Question: Can Amazon's EC2 instances make multiple, simultaneous network requests?
I'm pinging a few different api's with the same query. I'm wondering if I break my api request loop into subprocesses (using python's subprocess) if I'm just creating a network que or am I actually splitting my bandwidth for each call?

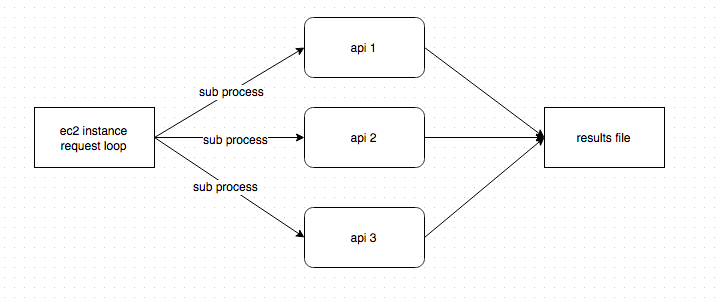
Answer: As long as your application creates it's own socket you should be splitting bandwidth.
You can check if it's true with 'sudo netstat -apeen' command.